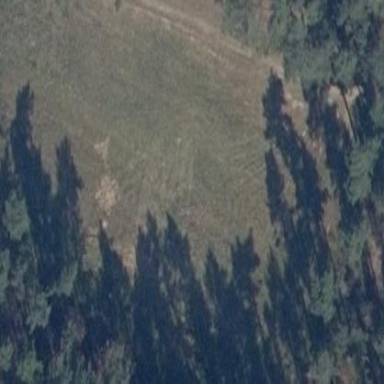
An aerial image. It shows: Area covered with grass.